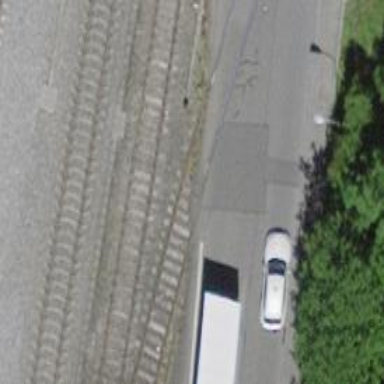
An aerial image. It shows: Single railway track with electrified contact line. It is spur track.